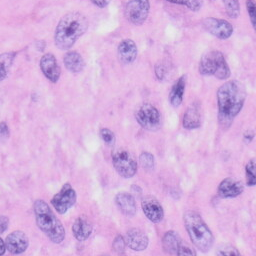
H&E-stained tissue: Skin